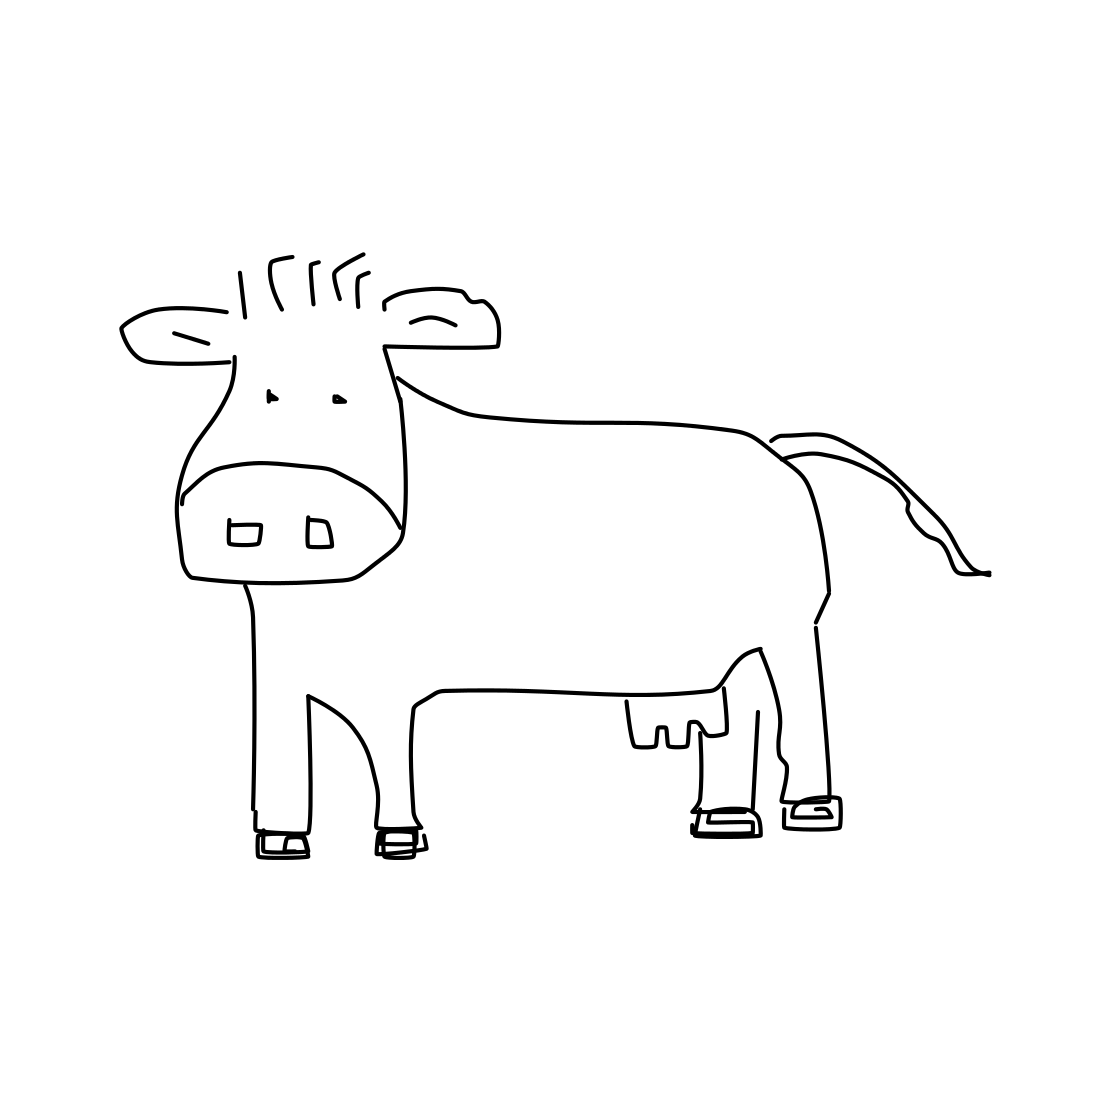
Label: cow